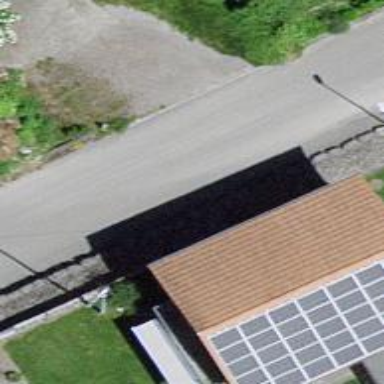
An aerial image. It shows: Residential building.